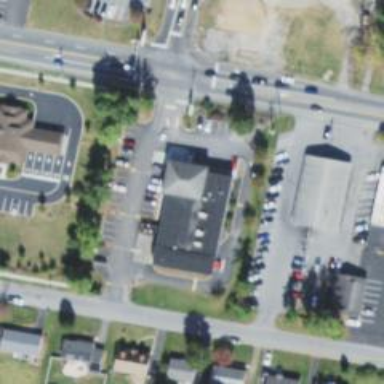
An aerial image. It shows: Pharmacy providing healthcare services.